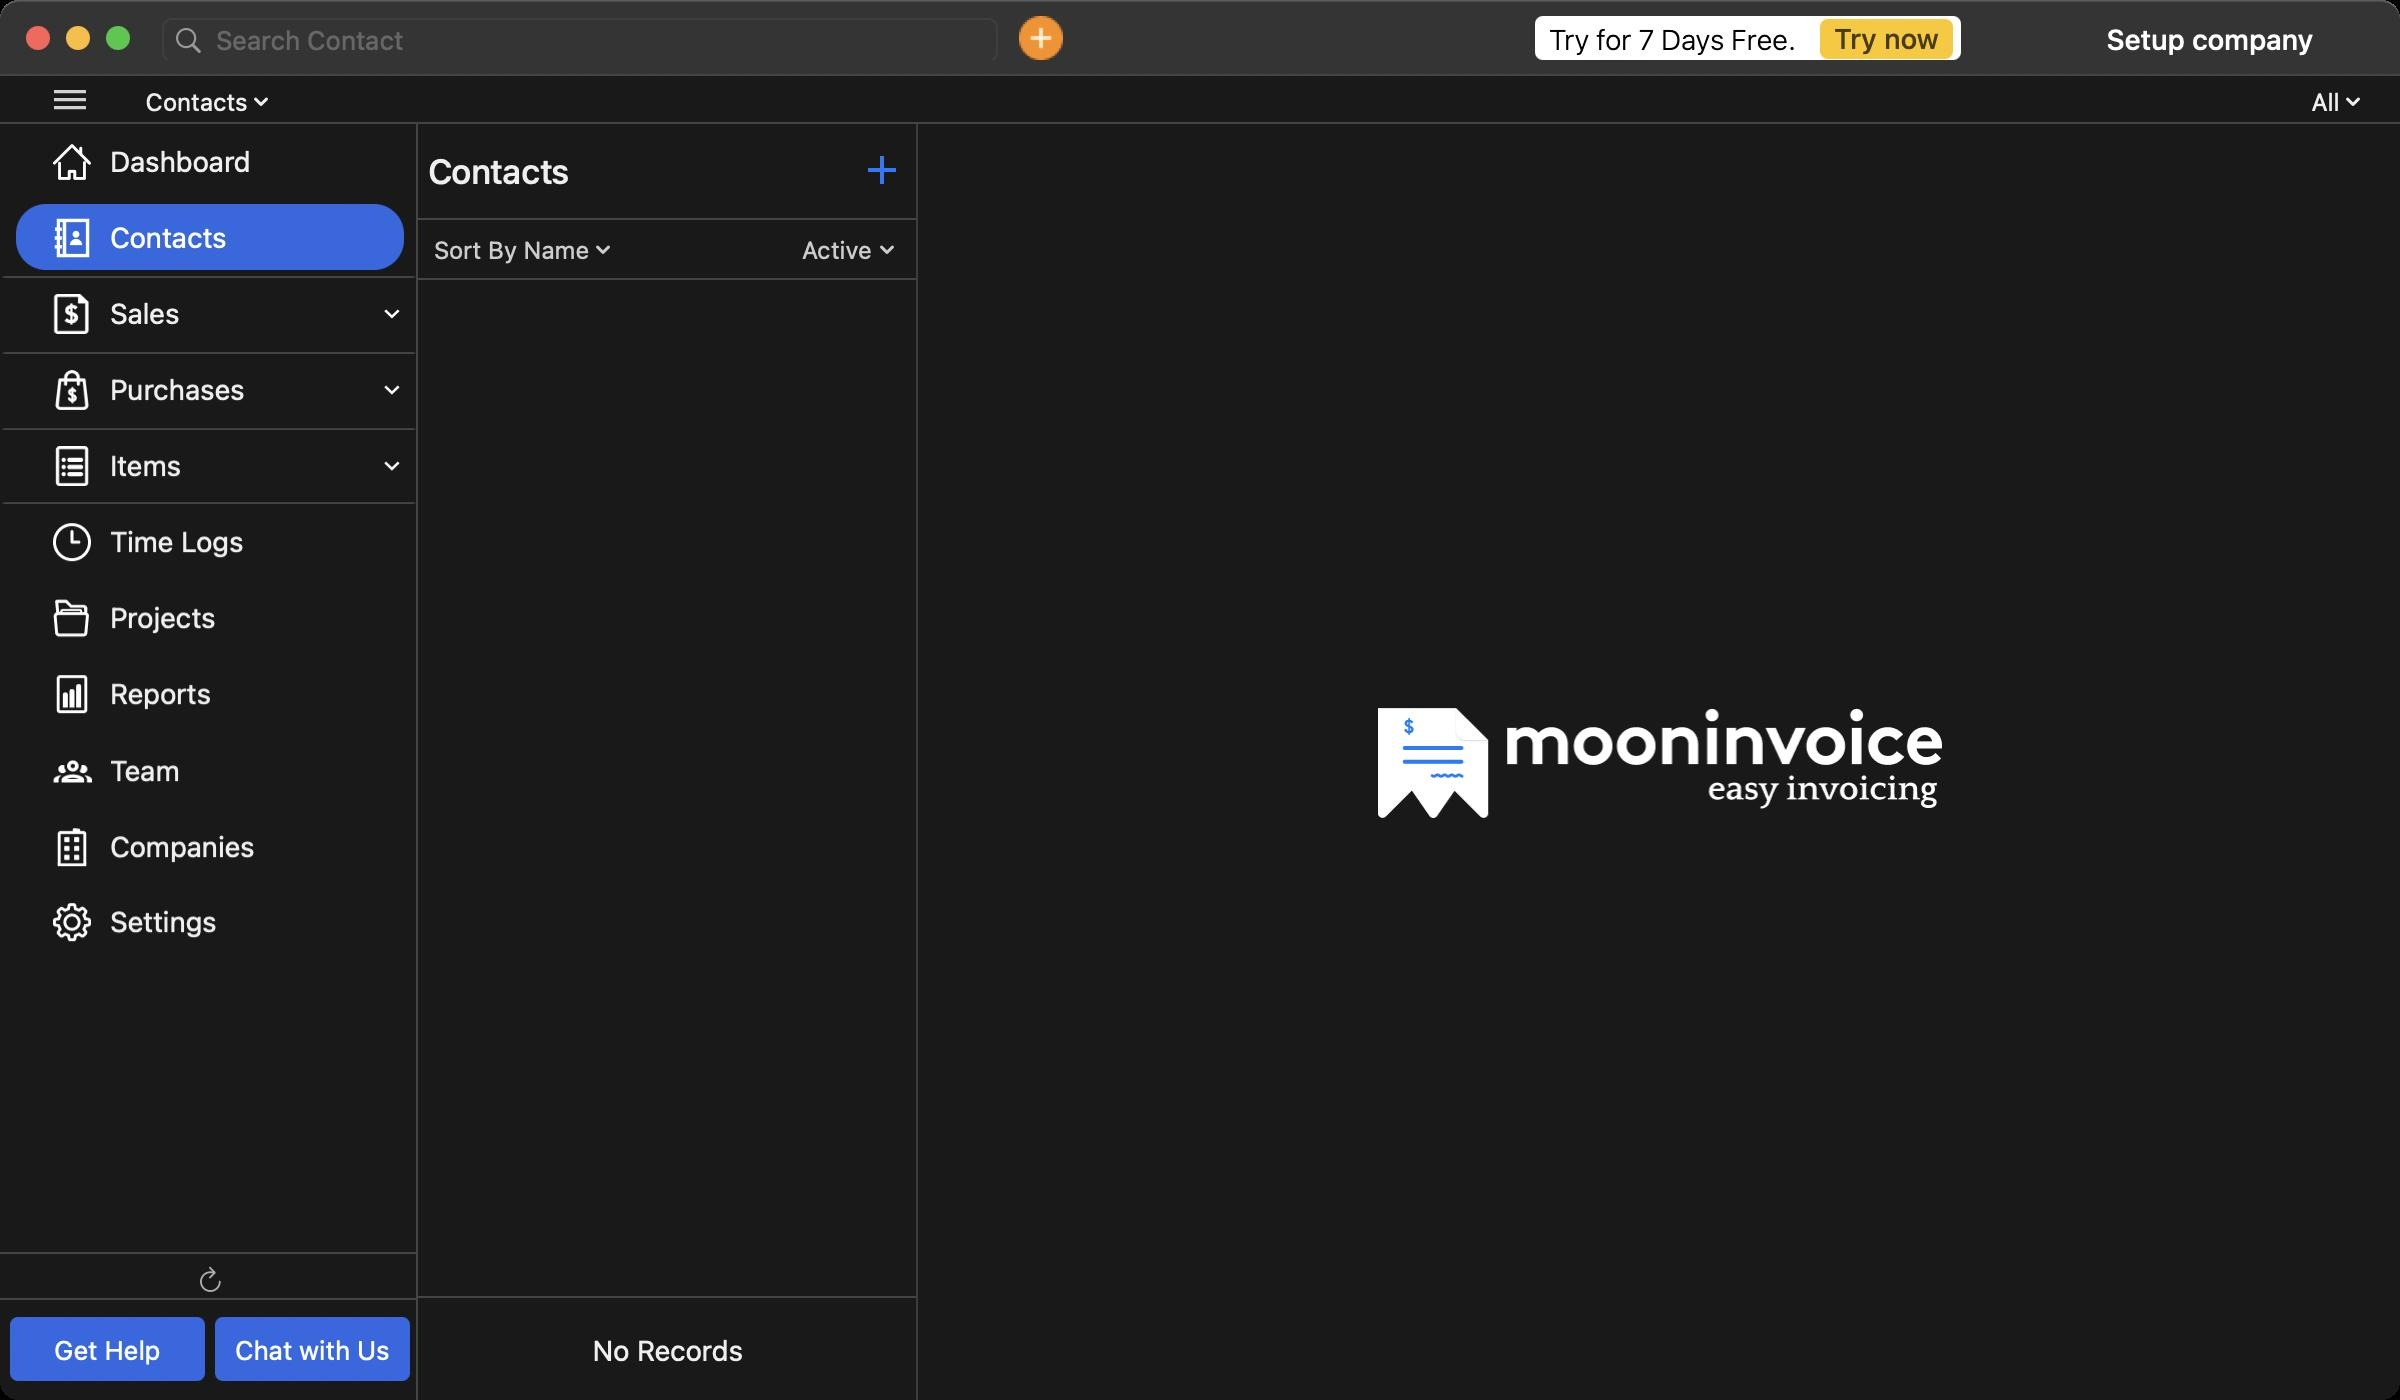
Accessibility tree:
{"name": "Moon_Invoice", "role": "AXWindow", "description": null, "role_description": "standard window", "value": null, "position": "257.00;102.00", "size": "1200;700", "children": [{"name": null, "role": "AXGroup", "description": null, "role_description": "group", "value": null, "position": "0.00;61.00", "size": "210;5", "children": []}, {"name": null, "role": "AXScrollArea", "description": null, "role_description": "scroll area", "value": null, "position": "0.00;62.00", "size": "210;568", "children": [{"name": null, "role": "AXTable", "description": null, "role_description": "table", "value": null, "position": "0.00;62.00", "size": "210;568", "children": [{"name": null, "role": "AXRow", "description": null, "role_description": "table row", "value": null, "position": "0.00;62.00", "size": "210;38", "children": [{"name": null, "role": "AXCell", "description": null, "role_description": "cell", "value": null, "position": "1.00;62.00", "size": "207;38", "children": [{"name": null, "role": "AXGroup", "description": null, "role_description": "group", "value": null, "position": "8.00;64.00", "size": "194;33", "children": [{"name": null, "role": "AXStaticText", "description": null, "role_description": "text", "value": "Dashboard", "position": "53.00;71.00", "size": "143;19", "children": []}, {"name": null, "role": "AXImage", "description": "iconLeft home White", "role_description": "image", "value": null, "position": "26.00;71.00", "size": "20;20", "children": []}]}]}]}, {"name": null, "role": "AXRow", "description": null, "role_description": "table row", "value": null, "position": "0.00;100.00", "size": "210;38", "children": [{"name": null, "role": "AXCell", "description": null, "role_description": "cell", "value": null, "position": "1.00;100.00", "size": "207;38", "children": [{"name": null, "role": "AXGroup", "description": null, "role_description": "group", "value": null, "position": "8.00;102.00", "size": "194;33", "children": [{"name": null, "role": "AXStaticText", "description": null, "role_description": "text", "value": "Contacts", "position": "53.00;109.00", "size": "143;19", "children": []}, {"name": null, "role": "AXImage", "description": "iconLeft contacts White", "role_description": "image", "value": null, "position": "26.00;109.00", "size": "20;20", "children": []}]}]}]}, {"name": null, "role": "AXRow", "description": null, "role_description": "table row", "value": null, "position": "0.00;138.00", "size": "210;38", "children": [{"name": null, "role": "AXCell", "description": null, "role_description": "cell", "value": null, "position": "1.00;138.00", "size": "207;38", "children": [{"name": null, "role": "AXGroup", "description": null, "role_description": "group", "value": null, "position": "-1.00;138.00", "size": "211;1", "children": []}, {"name": null, "role": "AXGroup", "description": null, "role_description": "group", "value": null, "position": "8.00;140.00", "size": "194;33", "children": [{"name": null, "role": "AXStaticText", "description": null, "role_description": "text", "value": "Sales", "position": "53.00;147.00", "size": "143;19", "children": []}, {"name": null, "role": "AXImage", "description": "iconLeft Sales White", "role_description": "image", "value": null, "position": "26.00;147.00", "size": "20;20", "children": []}]}, {"name": null, "role": "AXImage", "description": "down arrow White", "role_description": "image", "value": null, "position": "183.00;144.50", "size": "25;25", "children": []}]}]}, {"name": null, "role": "AXRow", "description": null, "role_description": "table row", "value": null, "position": "0.00;176.00", "size": "210;0", "children": [{"name": null, "role": "AXCell", "description": null, "role_description": "cell", "value": null, "position": "1.00;176.00", "size": "207;0", "children": [{"name": null, "role": "AXGroup", "description": null, "role_description": "group", "value": null, "position": "8.00;178.01", "size": "194;0", "children": [{"name": null, "role": "AXStaticText", "description": null, "role_description": "text", "value": "Invoices", "position": "53.00;185.01", "size": "143;19", "children": []}, {"name": null, "role": "AXImage", "description": "iconLeft invoice White", "role_description": "image", "value": null, "position": "26.00;185.01", "size": "20;20", "children": []}]}]}]}, {"name": null, "role": "AXRow", "description": null, "role_description": "table row", "value": null, "position": "0.00;176.01", "size": "210;0", "children": [{"name": null, "role": "AXCell", "description": null, "role_description": "cell", "value": null, "position": "1.00;176.01", "size": "207;0", "children": [{"name": null, "role": "AXGroup", "description": null, "role_description": "group", "value": null, "position": "8.00;178.02", "size": "194;0", "children": [{"name": null, "role": "AXStaticText", "description": null, "role_description": "text", "value": "Estimates", "position": "53.00;185.02", "size": "143;19", "children": []}, {"name": null, "role": "AXImage", "description": "iconLeft estimate White", "role_description": "image", "value": null, "position": "26.00;185.02", "size": "20;20", "children": []}]}]}]}, {"name": null, "role": "AXRow", "description": null, "role_description": "table row", "value": null, "position": "0.00;176.02", "size": "210;0", "children": [{"name": null, "role": "AXCell", "description": null, "role_description": "cell", "value": null, "position": "1.00;176.02", "size": "207;0", "children": [{"name": null, "role": "AXGroup", "description": null, "role_description": "group", "value": null, "position": "8.00;178.03", "size": "194;0", "children": [{"name": null, "role": "AXStaticText", "description": null, "role_description": "text", "value": "Credit Notes", "position": "53.00;185.03", "size": "143;19", "children": []}, {"name": null, "role": "AXImage", "description": "iconLeft credit notes White", "role_description": "image", "value": null, "position": "26.00;185.03", "size": "20;20", "children": []}]}]}]}, {"name": null, "role": "AXRow", "description": null, "role_description": "table row", "value": null, "position": "0.00;176.03", "size": "210;0", "children": [{"name": null, "role": "AXCell", "description": null, "role_description": "cell", "value": null, "position": "1.00;176.03", "size": "207;0", "children": [{"name": null, "role": "AXGroup", "description": null, "role_description": "group", "value": null, "position": "8.00;178.04", "size": "194;0", "children": [{"name": null, "role": "AXStaticText", "description": null, "role_description": "text", "value": "Payments", "position": "53.00;185.04", "size": "143;19", "children": []}, {"name": null, "role": "AXImage", "description": "iconLeft payments White", "role_description": "image", "value": null, "position": "26.00;185.04", "size": "20;20", "children": []}]}]}]}, {"name": null, "role": "AXRow", "description": null, "role_description": "table row", "value": null, "position": "0.00;176.04", "size": "210;38", "children": [{"name": null, "role": "AXCell", "description": null, "role_description": "cell", "value": null, "position": "1.00;176.04", "size": "207;38", "children": [{"name": null, "role": "AXGroup", "description": null, "role_description": "group", "value": null, "position": "-1.00;176.04", "size": "211;1", "children": []}, {"name": null, "role": "AXGroup", "description": null, "role_description": "group", "value": null, "position": "8.00;178.04", "size": "194;33", "children": [{"name": null, "role": "AXStaticText", "description": null, "role_description": "text", "value": "Purchases", "position": "53.00;185.04", "size": "143;19", "children": []}, {"name": null, "role": "AXImage", "description": "iconLeft Purchases White", "role_description": "image", "value": null, "position": "26.00;185.04", "size": "20;20", "children": []}]}, {"name": null, "role": "AXImage", "description": "down arrow White", "role_description": "image", "value": null, "position": "183.00;182.54", "size": "25;25", "children": []}]}]}, {"name": null, "role": "AXRow", "description": null, "role_description": "table row", "value": null, "position": "0.00;214.04", "size": "210;0", "children": [{"name": null, "role": "AXCell", "description": null, "role_description": "cell", "value": null, "position": "1.00;214.04", "size": "207;0", "children": [{"name": null, "role": "AXGroup", "description": null, "role_description": "group", "value": null, "position": "8.00;216.05", "size": "194;0", "children": [{"name": null, "role": "AXStaticText", "description": null, "role_description": "text", "value": "Purchase Orders", "position": "53.00;223.05", "size": "143;19", "children": []}, {"name": null, "role": "AXImage", "description": "iconLeft purchase order White", "role_description": "image", "value": null, "position": "26.00;223.05", "size": "20;20", "children": []}]}]}]}, {"name": null, "role": "AXRow", "description": null, "role_description": "table row", "value": null, "position": "0.00;214.05", "size": "210;0", "children": [{"name": null, "role": "AXCell", "description": null, "role_description": "cell", "value": null, "position": "1.00;214.05", "size": "207;0", "children": [{"name": null, "role": "AXGroup", "description": null, "role_description": "group", "value": null, "position": "8.00;216.06", "size": "194;0", "children": [{"name": null, "role": "AXStaticText", "description": null, "role_description": "text", "value": "Expenses", "position": "53.00;223.06", "size": "143;19", "children": []}, {"name": null, "role": "AXImage", "description": "iconLeft expenses White", "role_description": "image", "value": null, "position": "26.00;223.06", "size": "20;20", "children": []}]}]}]}, {"name": null, "role": "AXRow", "description": null, "role_description": "table row", "value": null, "position": "0.00;214.06", "size": "210;38", "children": [{"name": null, "role": "AXCell", "description": null, "role_description": "cell", "value": null, "position": "1.00;214.06", "size": "207;38", "children": [{"name": null, "role": "AXGroup", "description": null, "role_description": "group", "value": null, "position": "-1.00;214.06", "size": "211;1", "children": []}, {"name": null, "role": "AXGroup", "description": null, "role_description": "group", "value": null, "position": "8.00;216.06", "size": "194;33", "children": [{"name": null, "role": "AXStaticText", "description": null, "role_description": "text", "value": "Items", "position": "53.00;223.06", "size": "143;19", "children": []}, {"name": null, "role": "AXImage", "description": "iconLeft Items White", "role_description": "image", "value": null, "position": "26.00;223.06", "size": "20;20", "children": []}]}, {"name": null, "role": "AXImage", "description": "down arrow White", "role_description": "image", "value": null, "position": "183.00;220.56", "size": "25;25", "children": []}, {"name": null, "role": "AXGroup", "description": null, "role_description": "group", "value": null, "position": "-1.00;251.06", "size": "211;1", "children": []}]}]}, {"name": null, "role": "AXRow", "description": null, "role_description": "table row", "value": null, "position": "0.00;252.06", "size": "210;0", "children": [{"name": null, "role": "AXCell", "description": null, "role_description": "cell", "value": null, "position": "1.00;252.06", "size": "207;0", "children": [{"name": null, "role": "AXGroup", "description": null, "role_description": "group", "value": null, "position": "8.00;254.07", "size": "194;0", "children": [{"name": null, "role": "AXStaticText", "description": null, "role_description": "text", "value": "Products", "position": "53.00;261.07", "size": "143;19", "children": []}, {"name": null, "role": "AXImage", "description": "iconLeft product White", "role_description": "image", "value": null, "position": "26.00;261.07", "size": "20;20", "children": []}]}]}]}, {"name": null, "role": "AXRow", "description": null, "role_description": "table row", "value": null, "position": "0.00;252.07", "size": "210;0", "children": [{"name": null, "role": "AXCell", "description": null, "role_description": "cell", "value": null, "position": "1.00;252.07", "size": "207;0", "children": [{"name": null, "role": "AXGroup", "description": null, "role_description": "group", "value": null, "position": "8.00;254.08", "size": "194;0", "children": [{"name": null, "role": "AXStaticText", "description": null, "role_description": "text", "value": "Services", "position": "53.00;260.58", "size": "143;19", "children": []}, {"name": null, "role": "AXImage", "description": "iconLeft service White", "role_description": "image", "value": null, "position": "26.00;260.58", "size": "20;20", "children": []}]}, {"name": null, "role": "AXGroup", "description": null, "role_description": "group", "value": null, "position": "-1.00;251.08", "size": "211;1", "children": []}]}]}, {"name": null, "role": "AXRow", "description": null, "role_description": "table row", "value": null, "position": "0.00;252.08", "size": "210;38", "children": [{"name": null, "role": "AXCell", "description": null, "role_description": "cell", "value": null, "position": "1.00;252.08", "size": "207;38", "children": [{"name": null, "role": "AXGroup", "description": null, "role_description": "group", "value": null, "position": "8.00;254.08", "size": "194;33", "children": [{"name": null, "role": "AXStaticText", "description": null, "role_description": "text", "value": "Time Logs", "position": "53.00;261.08", "size": "143;19", "children": []}, {"name": null, "role": "AXImage", "description": "iconLeft timelogs White", "role_description": "image", "value": null, "position": "26.00;261.08", "size": "20;20", "children": []}]}]}]}, {"name": null, "role": "AXRow", "description": null, "role_description": "table row", "value": null, "position": "0.00;290.08", "size": "210;38", "children": [{"name": null, "role": "AXCell", "description": null, "role_description": "cell", "value": null, "position": "1.00;290.08", "size": "207;38", "children": [{"name": null, "role": "AXGroup", "description": null, "role_description": "group", "value": null, "position": "8.00;292.08", "size": "194;33", "children": [{"name": null, "role": "AXStaticText", "description": null, "role_description": "text", "value": "Projects", "position": "53.00;299.08", "size": "143;19", "children": []}, {"name": null, "role": "AXImage", "description": "iconLeft project White", "role_description": "image", "value": null, "position": "26.00;299.08", "size": "20;20", "children": []}]}]}]}, {"name": null, "role": "AXRow", "description": null, "role_description": "table row", "value": null, "position": "0.00;328.08", "size": "210;0", "children": [{"name": null, "role": "AXCell", "description": null, "role_description": "cell", "value": null, "position": "1.00;328.08", "size": "207;0", "children": [{"name": null, "role": "AXGroup", "description": null, "role_description": "group", "value": null, "position": "8.00;330.09", "size": "194;0", "children": [{"name": null, "role": "AXStaticText", "description": null, "role_description": "text", "value": "Taxes", "position": "53.00;336.59", "size": "143;19", "children": []}, {"name": null, "role": "AXImage", "description": "iconLeft taxes White", "role_description": "image", "value": null, "position": "26.00;336.59", "size": "20;20", "children": []}]}]}]}, {"name": null, "role": "AXRow", "description": null, "role_description": "table row", "value": null, "position": "0.00;328.09", "size": "210;38", "children": [{"name": null, "role": "AXCell", "description": null, "role_description": "cell", "value": null, "position": "1.00;328.09", "size": "207;38", "children": [{"name": null, "role": "AXGroup", "description": null, "role_description": "group", "value": null, "position": "8.00;330.09", "size": "194;33", "children": [{"name": null, "role": "AXStaticText", "description": null, "role_description": "text", "value": "Reports", "position": "53.00;337.09", "size": "143;19", "children": []}, {"name": null, "role": "AXImage", "description": "iconLeft report White", "role_description": "image", "value": null, "position": "26.00;337.09", "size": "20;20", "children": []}]}]}]}, {"name": null, "role": "AXRow", "description": null, "role_description": "table row", "value": null, "position": "0.00;366.09", "size": "210;38", "children": [{"name": null, "role": "AXCell", "description": null, "role_description": "cell", "value": null, "position": "1.00;366.09", "size": "207;38", "children": [{"name": null, "role": "AXGroup", "description": null, "role_description": "group", "value": null, "position": "8.00;368.09", "size": "194;33", "children": [{"name": null, "role": "AXStaticText", "description": null, "role_description": "text", "value": "Team", "position": "53.00;375.59", "size": "143;19", "children": []}, {"name": null, "role": "AXImage", "description": "iconLeft team white", "role_description": "image", "value": null, "position": "26.00;375.59", "size": "20;20", "children": []}]}]}]}, {"name": null, "role": "AXRow", "description": null, "role_description": "table row", "value": null, "position": "0.00;404.09", "size": "210;38", "children": [{"name": null, "role": "AXCell", "description": null, "role_description": "cell", "value": null, "position": "1.00;404.09", "size": "207;38", "children": [{"name": null, "role": "AXGroup", "description": null, "role_description": "group", "value": null, "position": "8.00;406.09", "size": "194;33", "children": [{"name": null, "role": "AXStaticText", "description": null, "role_description": "text", "value": "Companies", "position": "53.00;413.59", "size": "143;19", "children": []}, {"name": null, "role": "AXImage", "description": "iconLeft cmpnyInfo White", "role_description": "image", "value": null, "position": "26.00;413.59", "size": "20;20", "children": []}]}]}]}, {"name": null, "role": "AXRow", "description": null, "role_description": "table row", "value": null, "position": "0.00;442.09", "size": "210;38", "children": [{"name": null, "role": "AXCell", "description": null, "role_description": "cell", "value": null, "position": "1.00;442.09", "size": "207;38", "children": [{"name": null, "role": "AXGroup", "description": null, "role_description": "group", "value": null, "position": "8.00;444.09", "size": "194;33", "children": [{"name": null, "role": "AXStaticText", "description": null, "role_description": "text", "value": "Settings", "position": "53.00;451.09", "size": "143;19", "children": []}, {"name": null, "role": "AXImage", "description": "iconLeft setting White", "role_description": "image", "value": null, "position": "26.00;451.09", "size": "20;20", "children": []}]}]}]}, {"name": null, "role": "AXColumn", "description": null, "role_description": "column", "value": null, "position": "0.00;62.00", "size": "210;568", "children": []}]}]}, {"name": null, "role": "AXGroup", "description": null, "role_description": "group", "value": null, "position": "0.00;626.00", "size": "210;23", "children": [{"name": "", "role": "AXButton", "description": "refresh", "role_description": "button", "value": null, "position": "85.00;625.00", "size": "40;30", "children": []}, {"name": null, "role": "AXStaticText", "description": null, "role_description": "text", "value": "Label", "position": "0.00;626.00", "size": "210;1", "children": []}]}, {"name": null, "role": "AXGroup", "description": null, "role_description": "group", "value": null, "position": "0.00;649.00", "size": "210;51", "children": [{"name": null, "role": "AXStaticText", "description": null, "role_description": "text", "value": "Label", "position": "0.00;649.00", "size": "210;1", "children": []}, {"name": "Get_Help", "role": "AXButton", "description": null, "role_description": "button", "value": null, "position": "5.00;658.50", "size": "98;32", "children": []}, {"name": "Chat_with_Us", "role": "AXButton", "description": null, "role_description": "button", "value": null, "position": "107.50;658.50", "size": "98;32", "children": []}]}, {"name": null, "role": "AXSplitGroup", "description": null, "role_description": "split group", "value": null, "position": "208.00;62.00", "size": "992;638", "children": [{"name": null, "role": "AXGroup", "description": null, "role_description": "group", "value": null, "position": "208.00;61.00", "size": "251;79", "children": [{"name": null, "role": "AXStaticText", "description": null, "role_description": "text", "value": "Contacts", "position": "212.00;75.00", "size": "75;21", "children": []}, {"name": null, "role": "AXGroup", "description": null, "role_description": "group", "value": null, "position": "208.00;109.00", "size": "251;1", "children": []}, {"name": "", "role": "AXButton", "description": null, "role_description": "button", "value": null, "position": "426.00;69.00", "size": "30;32", "children": []}, {"name": null, "role": "AXGroup", "description": null, "role_description": "group", "value": null, "position": "209.00;110.00", "size": "249;29", "children": [{"name": "Active", "role": "AXMenuButton", "description": null, "role_description": "menu button", "value": null, "position": "393.00;116.50", "size": "60;16", "children": []}, {"name": "Sort_By_Name", "role": "AXMenuButton", "description": null, "role_description": "menu button", "value": null, "position": "209.00;116.50", "size": "102;16", "children": []}]}]}, {"name": null, "role": "AXGroup", "description": null, "role_description": "group", "value": null, "position": "208.00;140.00", "size": "1;560", "children": []}, {"name": null, "role": "AXScrollArea", "description": null, "role_description": "scroll area", "value": null, "position": "209.00;140.00", "size": "250;508", "children": [{"name": null, "role": "AXTable", "description": null, "role_description": "table", "value": null, "position": "209.00;140.00", "size": "250;508", "children": [{"name": null, "role": "AXColumn", "description": null, "role_description": "column", "value": null, "position": "209.00;140.00", "size": "250;508", "children": []}]}]}, {"name": null, "role": "AXGroup", "description": null, "role_description": "group", "value": null, "position": "208.00;648.00", "size": "252;53", "children": [{"name": null, "role": "AXStaticText", "description": null, "role_description": "text", "value": "No Records", "position": "215.00;665.50", "size": "238;18", "children": []}, {"name": "", "role": "AXButton", "description": null, "role_description": "button", "value": null, "position": "209.00;647.00", "size": "252;53", "children": []}]}, {"name": null, "role": "AXSplitter", "description": null, "role_description": "splitter", "value": 250.0, "position": "458.00;62.00", "size": "1;638", "children": []}, {"name": null, "role": "AXGroup", "description": null, "role_description": "group", "value": null, "position": "458.00;110.00", "size": "742;40", "children": [{"name": null, "role": "AXStaticText", "description": null, "role_description": "text", "value": "Label", "position": "458.00;149.00", "size": "742;1", "children": []}, {"name": null, "role": "AXGroup", "description": null, "role_description": "group", "value": null, "position": "787.50;110.00", "size": "83;40", "children": [{"name": null, "role": "AXStaticText", "description": null, "role_description": "text", "value": "Details", "position": "802.00;120.50", "size": "54;19", "children": []}, {"name": "", "role": "AXButton", "description": null, "role_description": "button", "value": null, "position": "787.50;110.00", "size": "83;38", "children": []}]}, {"name": null, "role": "AXGroup", "description": null, "role_description": "group", "value": null, "position": "669.00;110.00", "size": "114;40", "children": [{"name": null, "role": "AXStaticText", "description": null, "role_description": "text", "value": "Overview", "position": "689.50;120.50", "size": "72;19", "children": []}, {"name": null, "role": "AXStaticText", "description": null, "role_description": "text", "value": "Label", "position": "669.00;148.00", "size": "114;2", "children": []}, {"name": "", "role": "AXButton", "description": null, "role_description": "button", "value": null, "position": "669.00;110.00", "size": "114;38", "children": []}]}, {"name": null, "role": "AXGroup", "description": null, "role_description": "group", "value": null, "position": "875.50;110.00", "size": "100;40", "children": [{"name": null, "role": "AXStaticText", "description": null, "role_description": "text", "value": "Settings", "position": "893.50;120.50", "size": "64;19", "children": []}, {"name": "", "role": "AXButton", "description": null, "role_description": "button", "value": null, "position": "875.50;110.00", "size": "100;38", "children": []}]}]}, {"name": null, "role": "AXScrollArea", "description": null, "role_description": "scroll area", "value": null, "position": "458.00;150.00", "size": "742;550", "children": [{"name": null, "role": "AXTable", "description": null, "role_description": "table", "value": null, "position": "458.00;150.00", "size": "742;550", "children": [{"name": null, "role": "AXColumn", "description": null, "role_description": "column", "value": null, "position": "458.00;150.00", "size": "742;550", "children": []}]}]}, {"name": null, "role": "AXGroup", "description": null, "role_description": "group", "value": null, "position": "458.00;62.00", "size": "742;638", "children": [{"name": null, "role": "AXGroup", "description": null, "role_description": "group", "value": null, "position": "458.00;62.00", "size": "742;48", "children": [{"name": "", "role": "AXButton", "description": null, "role_description": "button", "value": null, "position": "458.00;62.00", "size": "742;47", "children": []}, {"name": null, "role": "AXStaticText", "description": null, "role_description": "text", "value": "Label", "position": "458.00;109.00", "size": "742;1", "children": []}, {"name": "", "role": "AXButton", "description": null, "role_description": "button", "value": null, "position": "1163.00;73.50", "size": "24;25", "children": []}]}, {"name": null, "role": "AXStaticText", "description": null, "role_description": "text", "value": "Multi Selection", "position": "466.00;372.50", "size": "726;17", "children": []}]}, {"name": null, "role": "AXGroup", "description": null, "role_description": "group", "value": null, "position": "458.00;62.00", "size": "742;638", "children": [{"name": null, "role": "AXStaticText", "description": null, "role_description": "text", "value": "No Selection", "position": "788.50;372.50", "size": "82;17", "children": []}]}, {"name": null, "role": "AXGroup", "description": null, "role_description": "group", "value": null, "position": "458.00;62.00", "size": "742;638", "children": [{"name": null, "role": "AXImage", "description": "MIPro OSX 256 White", "role_description": "image", "value": null, "position": "458.00;62.00", "size": "742;638", "children": []}]}]}, {"name": "", "role": "AXButton", "description": null, "role_description": "button", "value": null, "position": "27.00;45.00", "size": "16;10", "children": []}, {"name": "Contacts", "role": "AXMenuButton", "description": null, "role_description": "menu button", "value": null, "position": "64.00;42.50", "size": "76;16", "children": []}, {"name": "All", "role": "AXMenuButton", "description": null, "role_description": "menu button", "value": null, "position": "1147.00;42.50", "size": "39;16", "children": []}, {"name": null, "role": "AXToolbar", "description": null, "role_description": "toolbar", "value": null, "position": "0.00;0.00", "size": "1200;38", "children": [{"name": null, "role": "AXGroup", "description": null, "role_description": "group", "value": null, "position": "76.00;0.00", "size": "428;38", "children": [{"name": null, "role": "AXGroup", "description": null, "role_description": "group", "value": null, "position": "80.00;8.00", "size": "420;22", "children": [{"name": null, "role": "AXTextField", "description": null, "role_description": "search text field", "value": "", "position": "80.00;8.00", "size": "420;25", "children": [{"name": "", "role": "AXButton", "description": "search", "role_description": "button", "value": null, "position": "82.00;9.00", "size": "25;22", "children": []}]}]}]}, {"name": null, "role": "AXButton", "description": null, "role_description": "button", "value": null, "position": "504.00;0.00", "size": "33;38", "children": []}, {"name": null, "role": "AXGroup", "description": null, "role_description": "group", "value": null, "position": "763.00;0.00", "size": "222;38", "children": [{"name": null, "role": "AXGroup", "description": null, "role_description": "group", "value": null, "position": "767.50;8.00", "size": "213;22", "children": [{"name": null, "role": "AXStaticText", "description": null, "role_description": "text", "value": "Try for 7 Days Free.", "position": "770.50;10.00", "size": "132;18", "children": []}, {"name": null, "role": "AXStaticText", "description": null, "role_description": "text", "value": "Try now", "position": "910.00;9.50", "size": "66;20", "children": []}, {"name": "", "role": "AXButton", "description": null, "role_description": "button", "value": null, "position": "767.50;6.00", "size": "215;24", "children": []}]}]}, {"name": null, "role": "AXGroup", "description": null, "role_description": "group", "value": null, "position": "1009.00;0.00", "size": "187;38", "children": [{"name": null, "role": "AXGroup", "description": null, "role_description": "group", "value": null, "position": "1013.00;1.50", "size": "179;35", "children": [{"name": null, "role": "AXStaticText", "description": null, "role_description": "text", "value": "Setup company", "position": "1041.00;10.00", "size": "128;18", "children": []}, {"name": "", "role": "AXButton", "description": null, "role_description": "button", "value": null, "position": "1013.00;-0.50", "size": "179;37", "children": []}]}]}]}, {"name": null, "role": "AXButton", "description": null, "role_description": "close button", "value": null, "position": "12.00;11.00", "size": "14;16", "children": []}, {"name": null, "role": "AXButton", "description": null, "role_description": "full screen button", "value": null, "position": "52.00;11.00", "size": "14;16", "children": [{"name": null, "role": "AXGroup", "description": null, "role_description": "group", "value": null, "position": "52.00;11.00", "size": "14;16", "children": [{"name": null, "role": "AXGroup", "description": null, "role_description": "group", "value": null, "position": "52.00;11.00", "size": "14;16", "children": []}]}]}, {"name": null, "role": "AXButton", "description": null, "role_description": "minimize button", "value": null, "position": "32.00;11.00", "size": "14;16", "children": []}]}